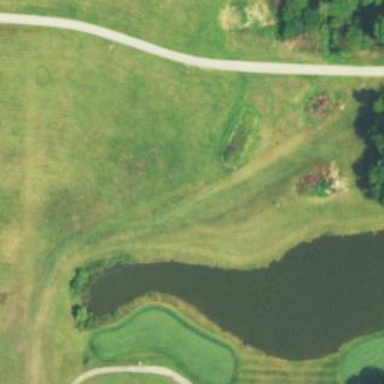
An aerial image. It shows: Water hazard on golf course.